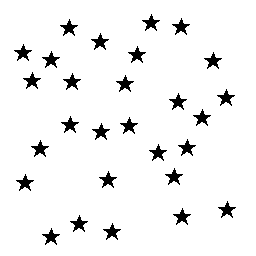
Squares: 0
Triangles: 0
Stars: 28
Total shapes: 28